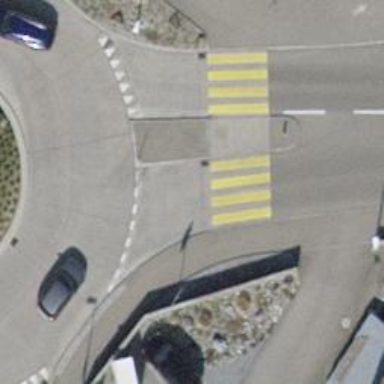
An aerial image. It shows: Traffic calming island.